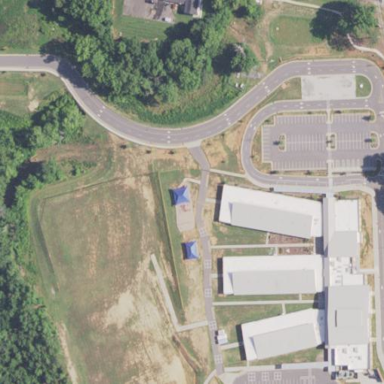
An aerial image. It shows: School.